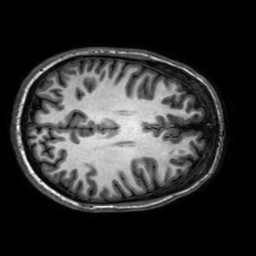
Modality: T1w
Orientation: axial
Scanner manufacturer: philips
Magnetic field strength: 3 T
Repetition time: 0.0096 s
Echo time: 0.0046 s